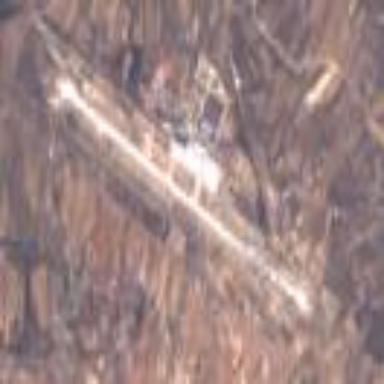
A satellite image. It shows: Aerodrome that serves as both military and public airport.